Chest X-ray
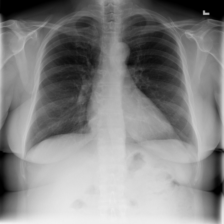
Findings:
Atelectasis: negative
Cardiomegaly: negative
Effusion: negative
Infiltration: negative
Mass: negative
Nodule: negative
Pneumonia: negative
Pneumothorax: negative
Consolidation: negative
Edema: negative
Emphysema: negative
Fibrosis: negative
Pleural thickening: negative
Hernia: negative